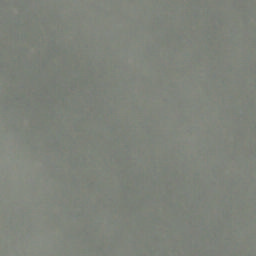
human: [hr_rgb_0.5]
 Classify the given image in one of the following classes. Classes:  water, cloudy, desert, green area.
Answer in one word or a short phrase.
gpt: cloudy